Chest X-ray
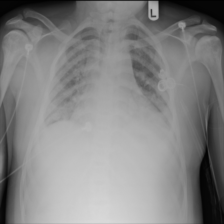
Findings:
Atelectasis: negative
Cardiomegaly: negative
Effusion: negative
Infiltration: negative
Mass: negative
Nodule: negative
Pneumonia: negative
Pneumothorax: negative
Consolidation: negative
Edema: negative
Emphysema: negative
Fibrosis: negative
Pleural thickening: negative
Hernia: negative